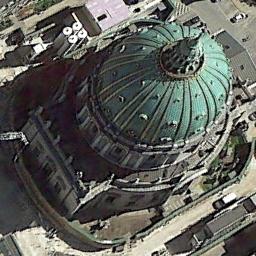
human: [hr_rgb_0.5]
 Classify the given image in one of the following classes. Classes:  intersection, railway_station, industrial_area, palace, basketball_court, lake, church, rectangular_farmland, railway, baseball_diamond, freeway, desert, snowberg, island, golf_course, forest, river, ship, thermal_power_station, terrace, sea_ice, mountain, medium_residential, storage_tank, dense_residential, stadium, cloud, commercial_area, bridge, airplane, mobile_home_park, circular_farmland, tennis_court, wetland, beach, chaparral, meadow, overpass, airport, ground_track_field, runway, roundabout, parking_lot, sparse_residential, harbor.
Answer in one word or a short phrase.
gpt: church